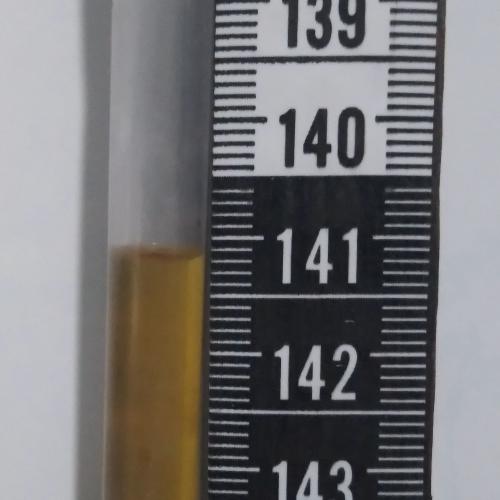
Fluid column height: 141.2 cm